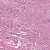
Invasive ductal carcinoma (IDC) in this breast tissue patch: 1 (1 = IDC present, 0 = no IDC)